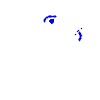
Particle: pion